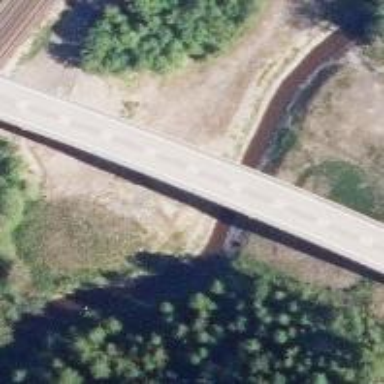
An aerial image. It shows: Motorway bridge with asphalt surface.